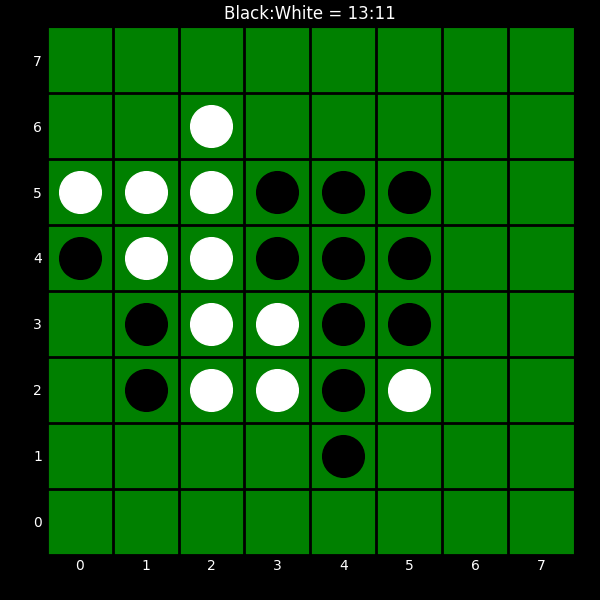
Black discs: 13
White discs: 11